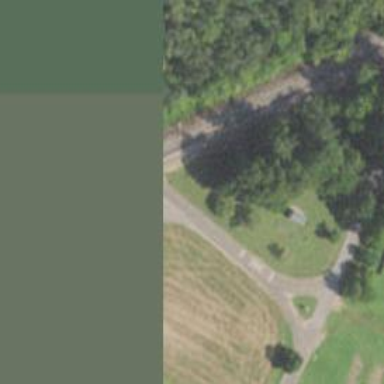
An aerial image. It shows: Level crossing along the railway.